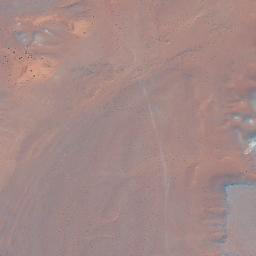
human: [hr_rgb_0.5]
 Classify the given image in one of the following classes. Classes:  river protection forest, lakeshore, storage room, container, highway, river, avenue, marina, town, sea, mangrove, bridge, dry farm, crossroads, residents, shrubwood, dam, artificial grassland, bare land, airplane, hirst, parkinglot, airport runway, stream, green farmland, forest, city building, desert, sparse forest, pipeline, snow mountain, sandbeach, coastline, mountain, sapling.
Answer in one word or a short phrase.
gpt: desert